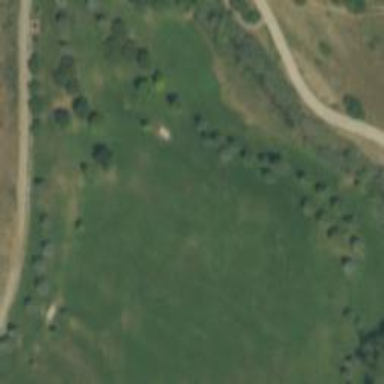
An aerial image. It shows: Disc golf tee.